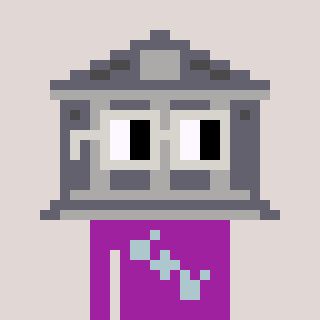
a pixel art character with square light gray glasses, a bank-shaped head and a magenta-colored body on a warm background